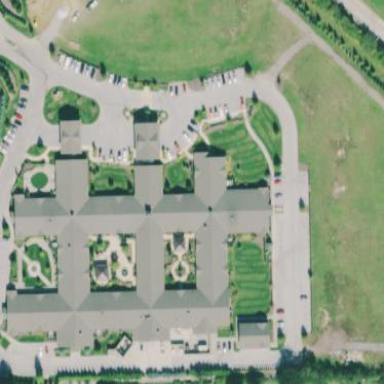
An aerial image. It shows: Nursing home building.